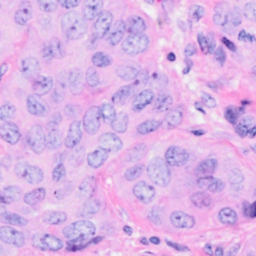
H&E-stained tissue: Breast